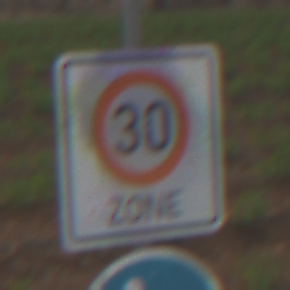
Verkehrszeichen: BeginnZone30
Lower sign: Gehweg
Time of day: Midday
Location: Outdoor (Nature)
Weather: PartlyCloudy
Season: NotSpecified
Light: Natural